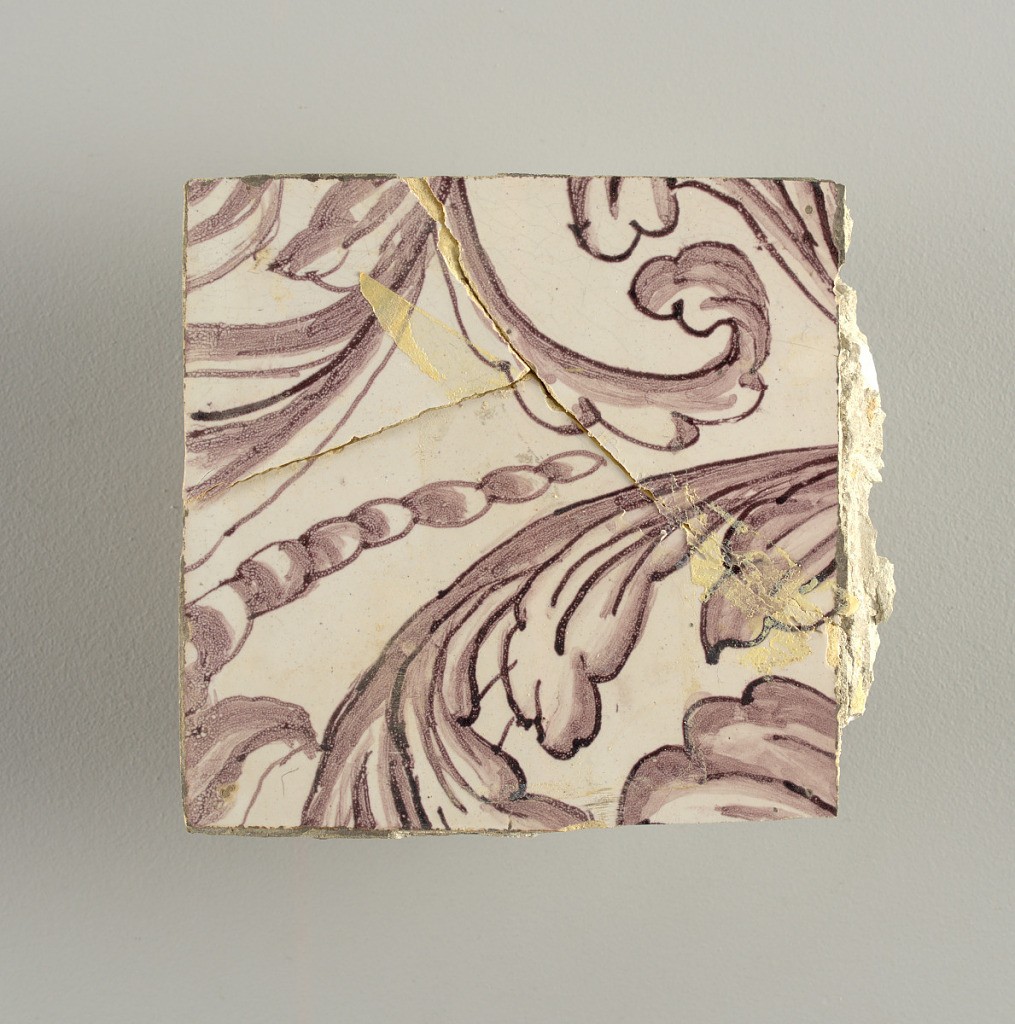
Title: Wall facing
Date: ca. 1725
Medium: Tin-glazed earthenware, underglaze
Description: Horizontal rectangle.  Thirty-seven tiles wide and twenty-one high with opening for door or window nineteen and one-half tiles high and twelve wide.  To left and right of opening, centered canopy above. Left, woman representing Hope, right, a sculputure urn.  Centered above opening, a mascaron.  Arabesque design of foliage.